Chest X-ray:
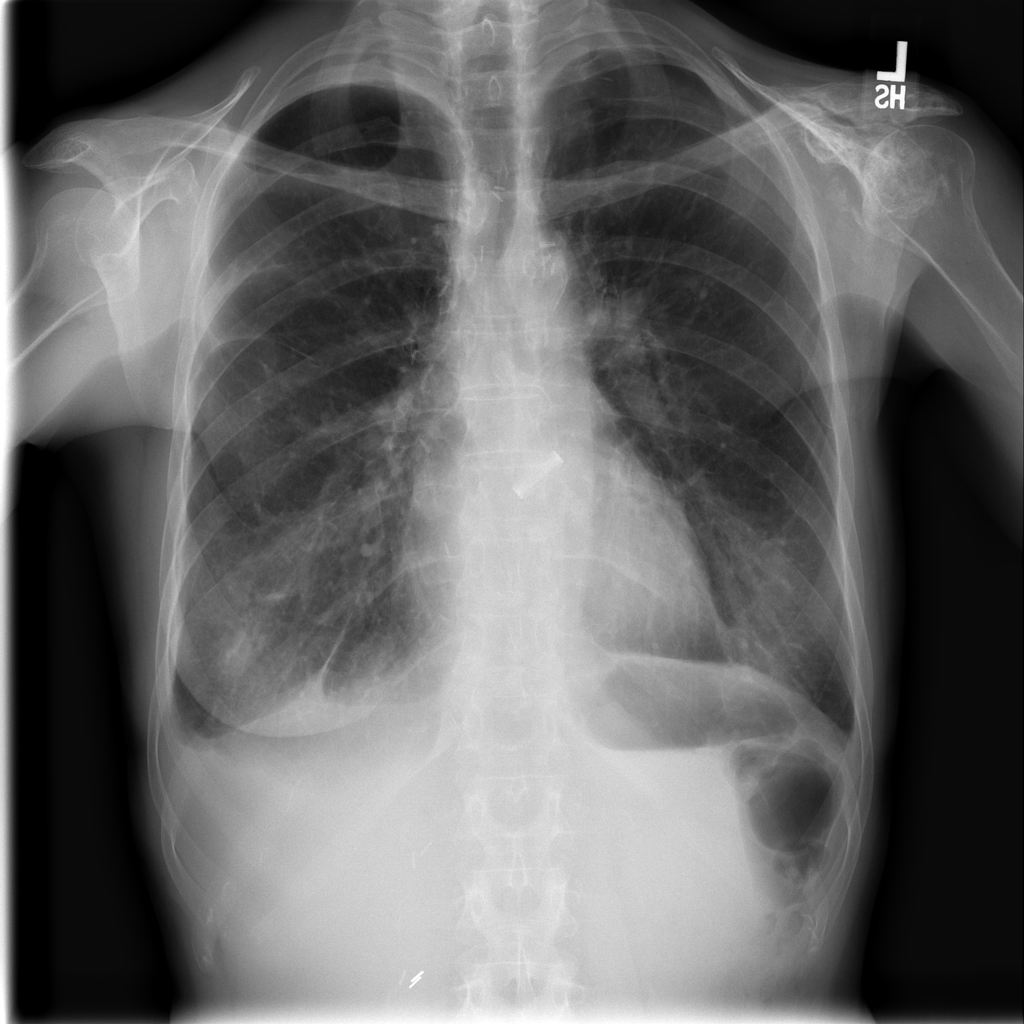
Findings: Effusion, Nodule, Fibrosis, Consolidation, Pleural Thickening, Fracture
No abnormal finding: no